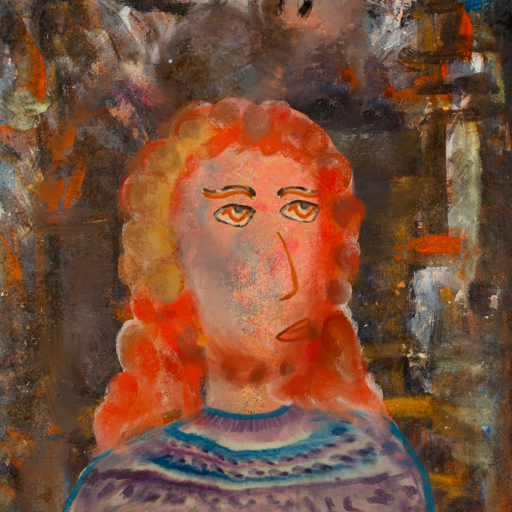
Background: GypsyQueen, Head And Neck Side: Irani, Face Side: Experience, Bust: HillGirl, Hair Side: Rupkatha, Head Accessory: Blank, Second Necklace: Blank, Necklace: Blank, Baby: Blank